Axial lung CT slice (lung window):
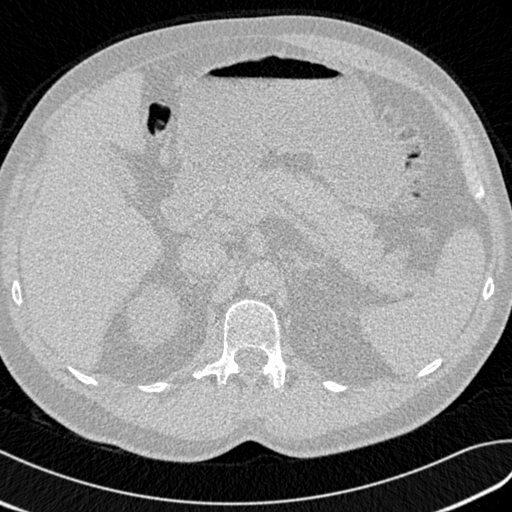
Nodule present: no